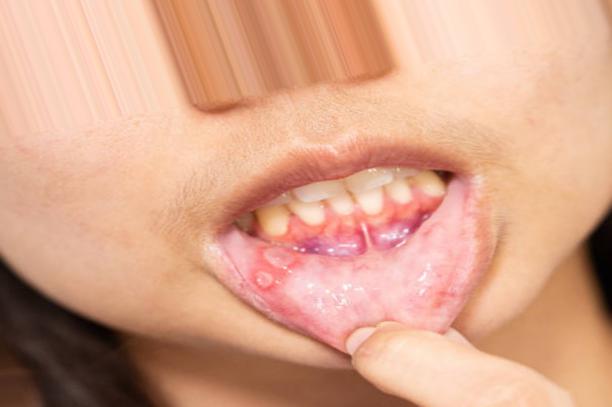
Condition: Mouth Ulcer